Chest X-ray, AP view. Patient: 63 years old, sex M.
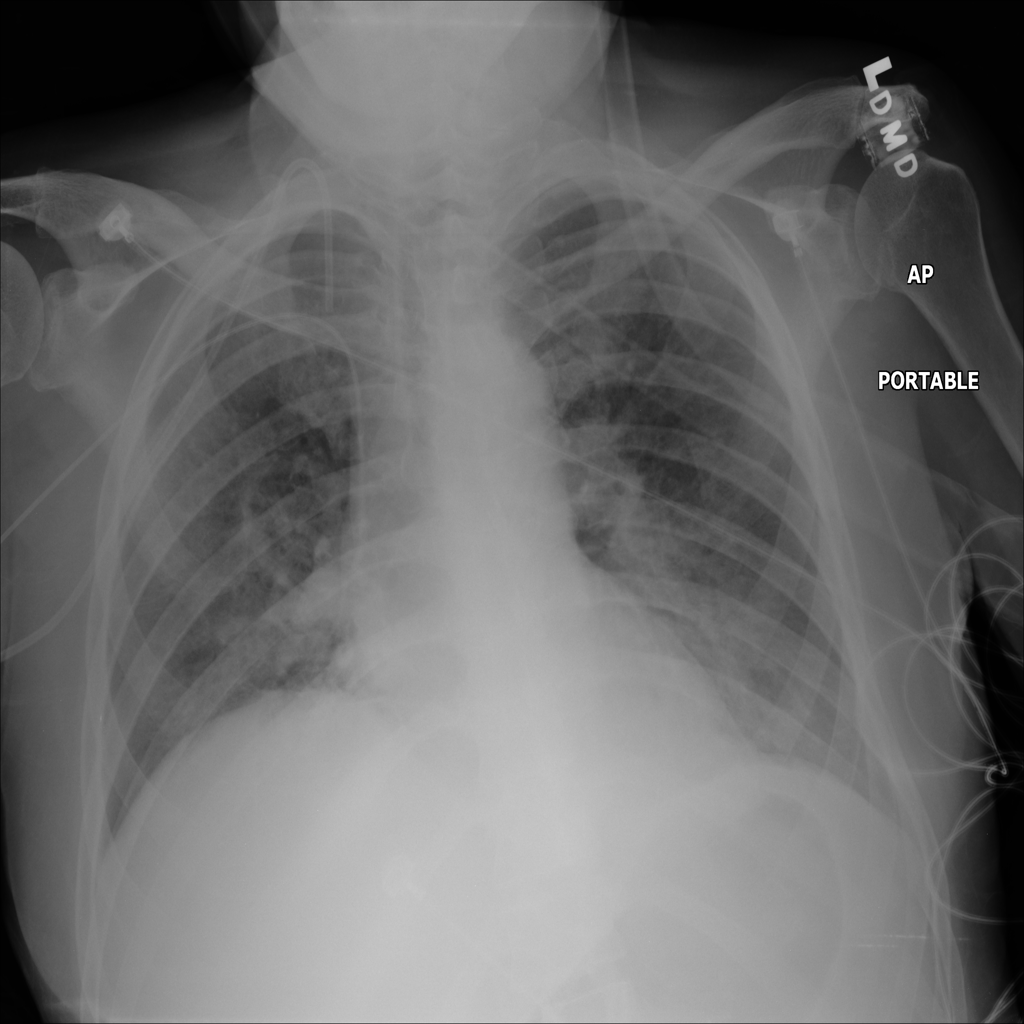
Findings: No Finding